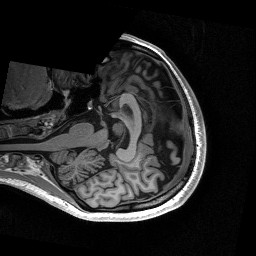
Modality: T1w
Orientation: axial
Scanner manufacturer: siemens
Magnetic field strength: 3 T
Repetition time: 2.53 s
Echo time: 0.00267 s